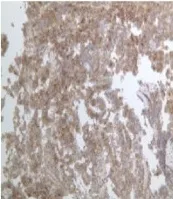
(c) Urethral tumor demonstrating positive staining for CD30 in immunohistochemistry.
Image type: pathology (immunostaining)